Question: VS 2010 Express Windows Phone, Windows 7 Professional with sufficient graphics card and driver as stated in requirements.
When I start debugging my project my image on main page is cut off in the upper right hand corner and some unreadable text is present in that area. If I quit debugging and view my app in the emulator it looks fine. Is this something I should be concerned about? A bug?

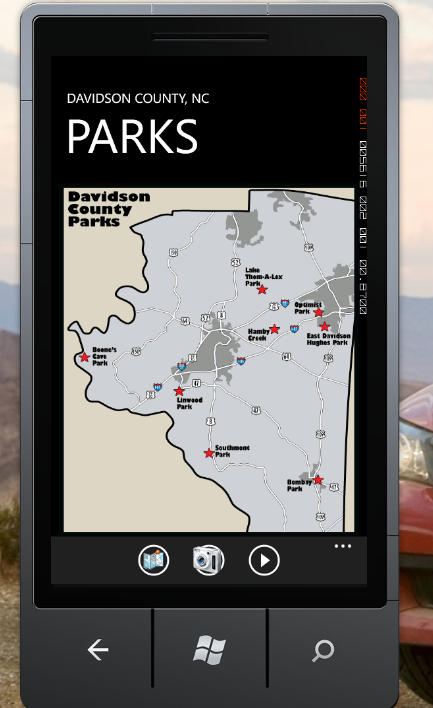
Answer: This is a feature: <URL>
You don't have to worry about it, since it will be displayed only when the debugger is attached. Still, if you want to remove it, just find the following line in the App.xaml.cs and remove it:
'''
Application.Current.Host.Settings.EnableFrameRateCounter = true;
'''